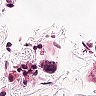
Metastatic tissue present: no